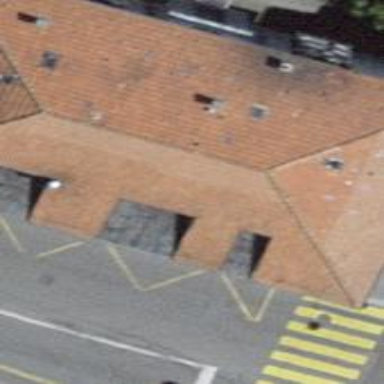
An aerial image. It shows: Hotel with hipped roof shape.